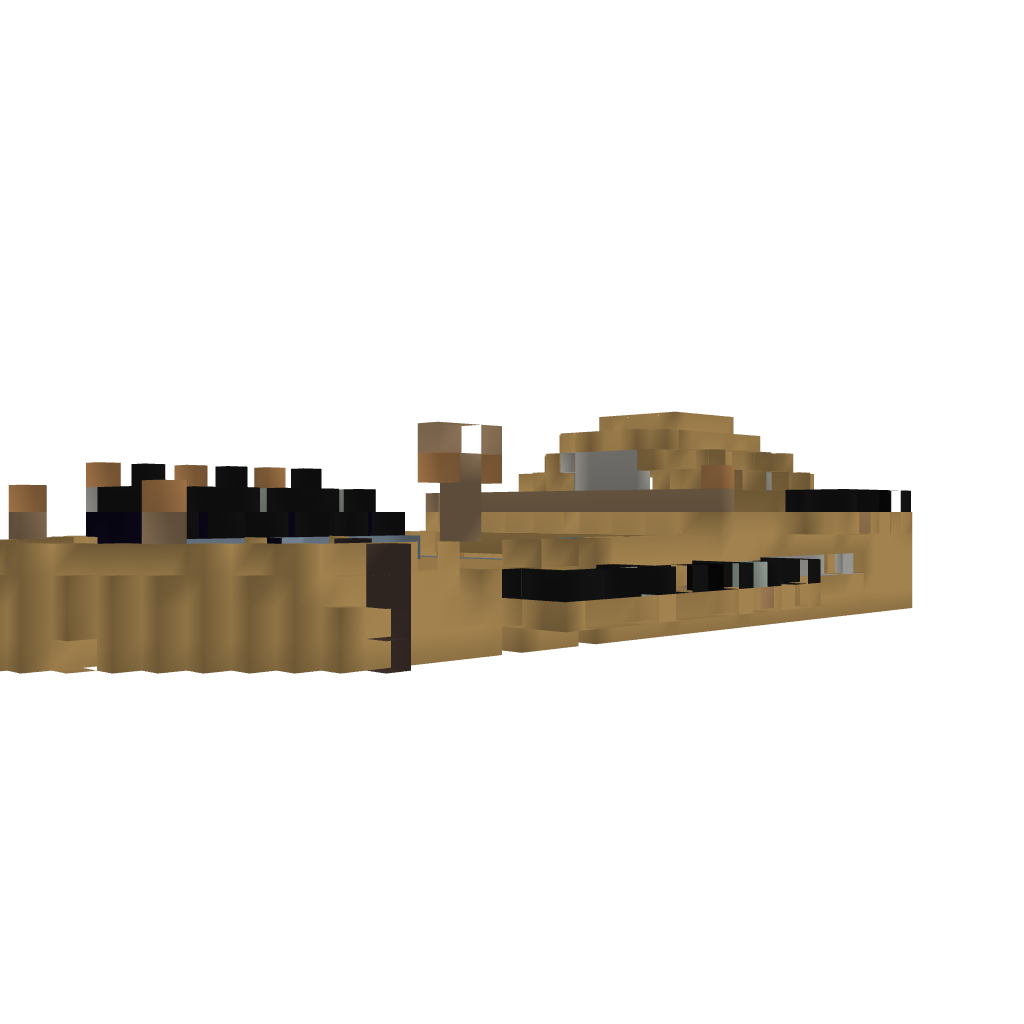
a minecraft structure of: Cannon Boat